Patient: sex M, age 48
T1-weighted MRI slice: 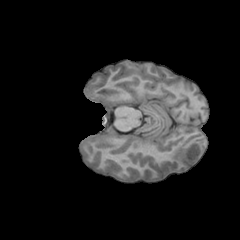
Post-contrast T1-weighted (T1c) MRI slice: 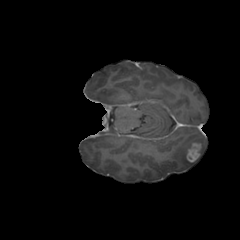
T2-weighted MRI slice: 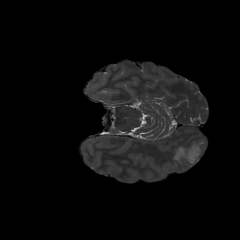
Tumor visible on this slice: yes
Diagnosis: Glioblastoma, IDH-wildtype
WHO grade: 4